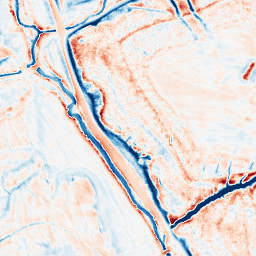
Category: edge_preserving
Decomposition family: anisotropic_diffusion
Decomposition parameters: iterations: 50
kappa: 100
gamma: 0.15
Upsampling method: lanczos
Upsampling parameters: scale: 4
Upsampling scale: 4